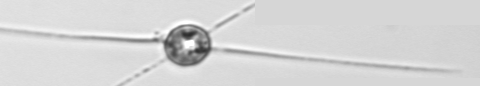
Label: Chaetoceros_danicus